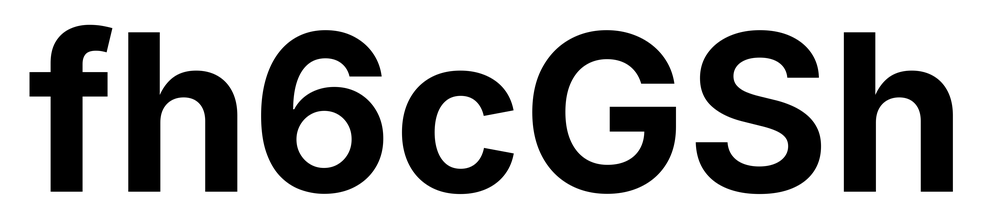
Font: Inter_Bold